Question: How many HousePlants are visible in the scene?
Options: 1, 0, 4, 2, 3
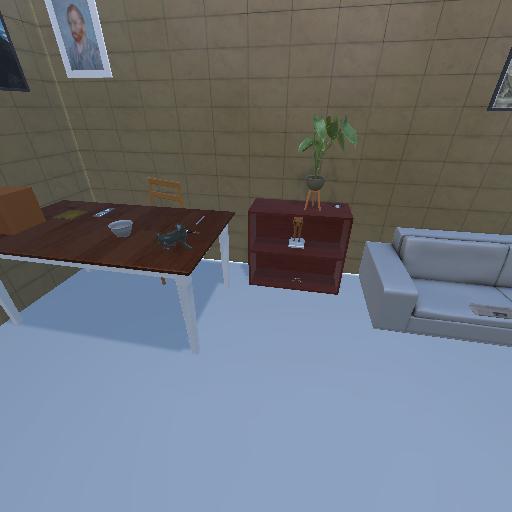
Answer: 1